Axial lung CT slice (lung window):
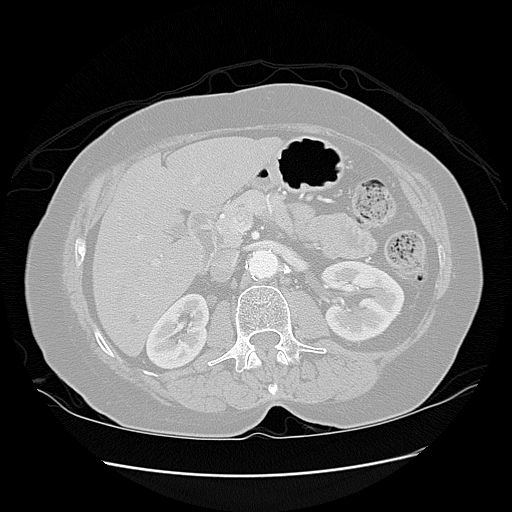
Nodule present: no